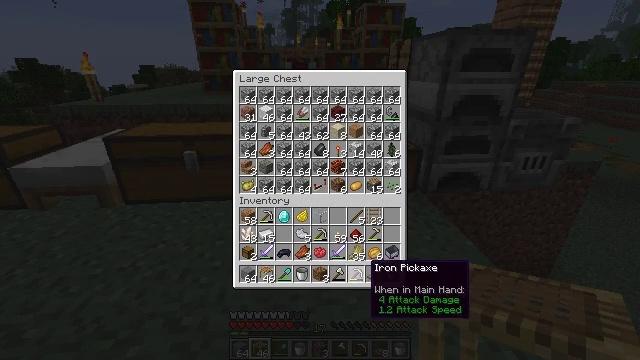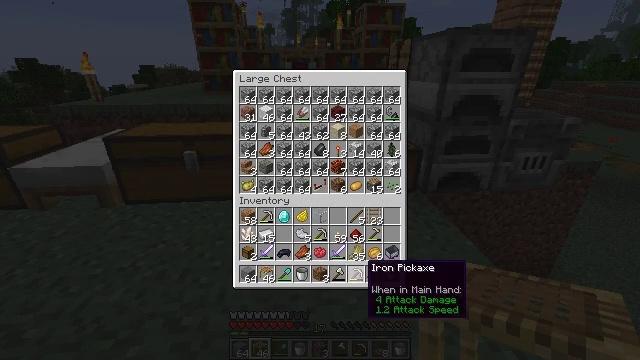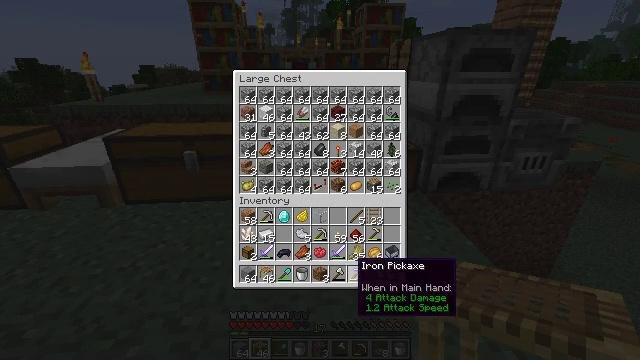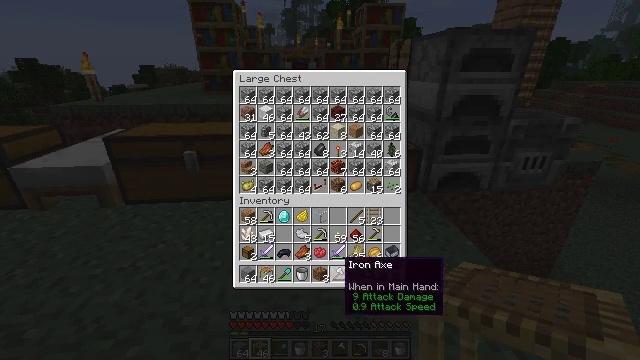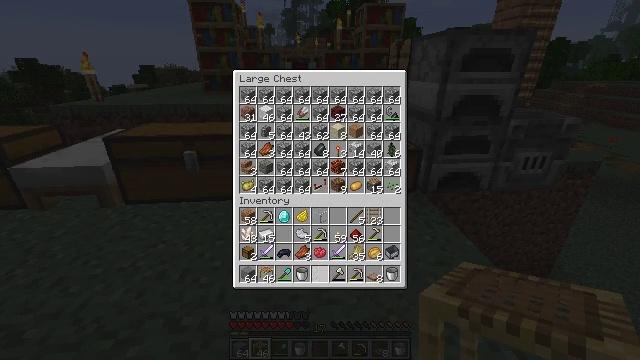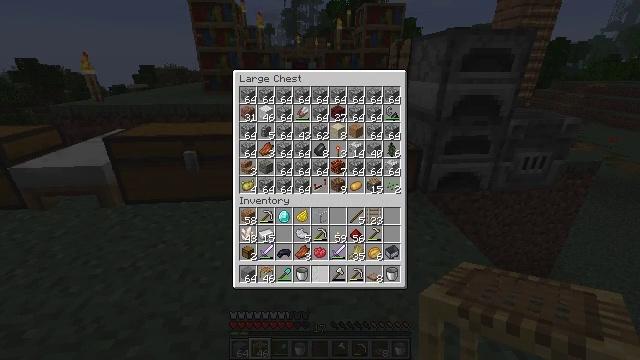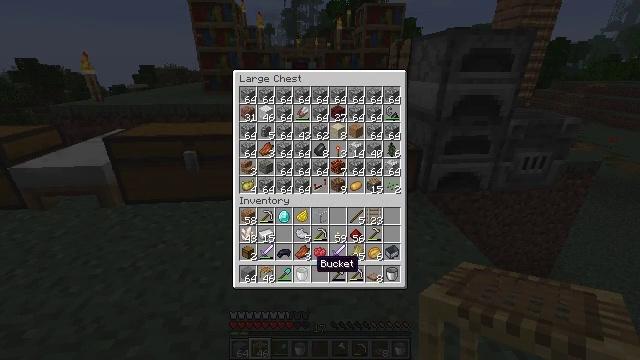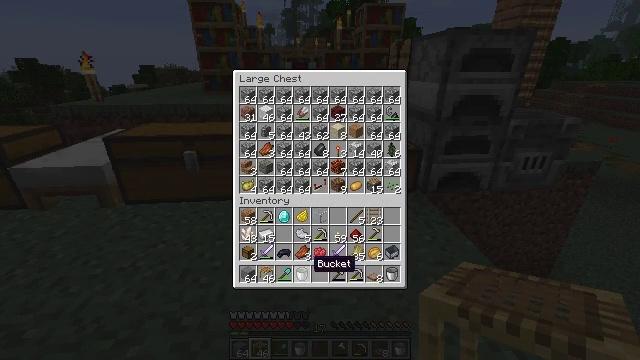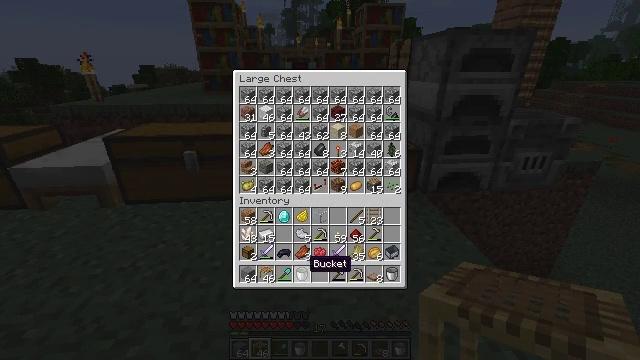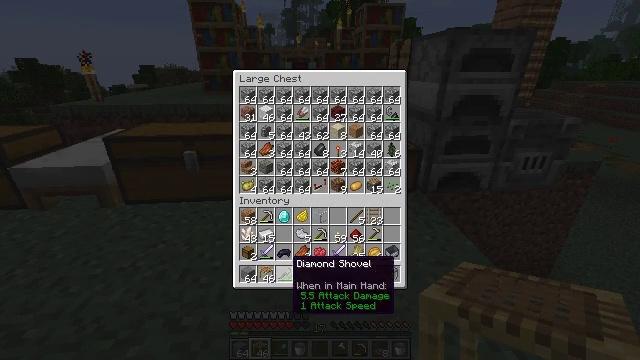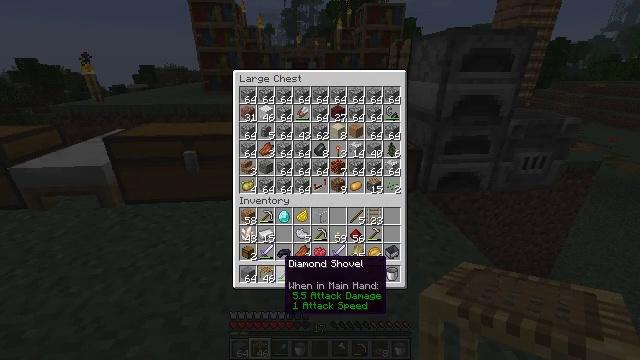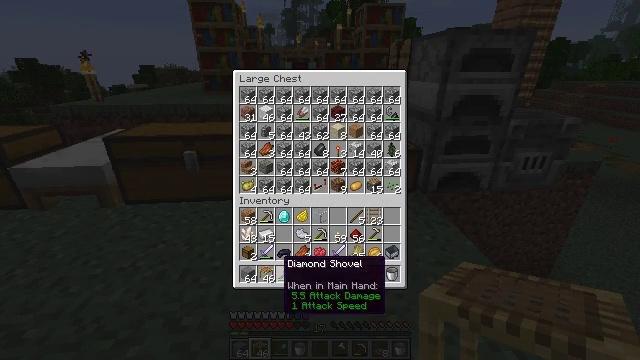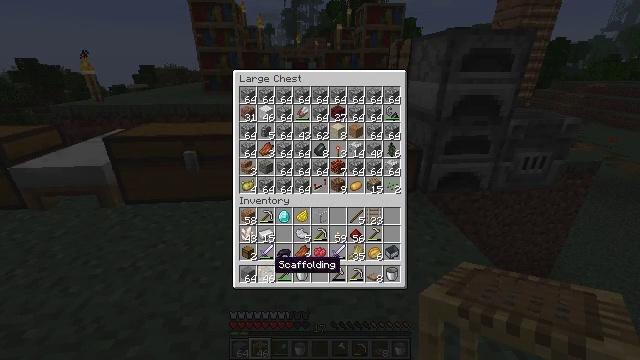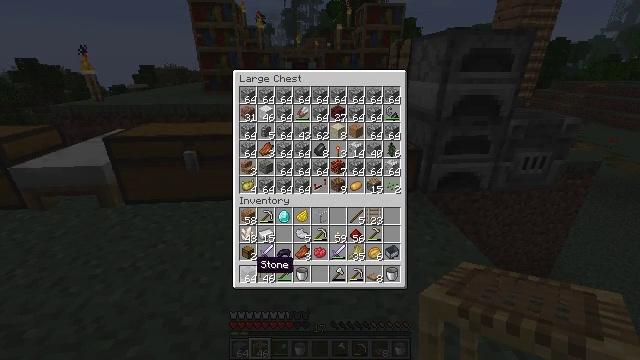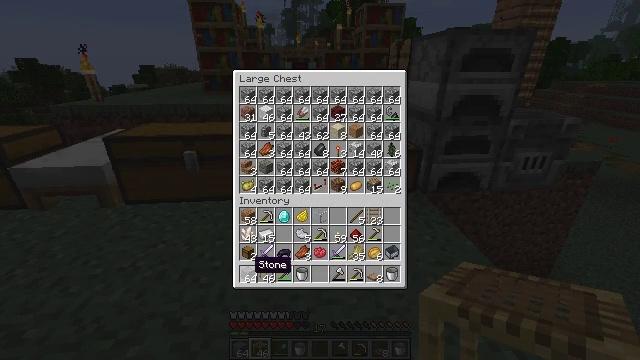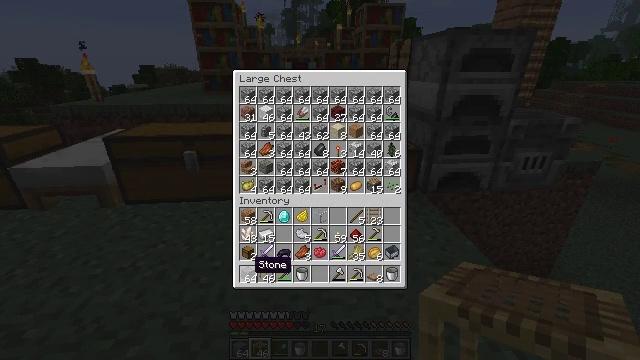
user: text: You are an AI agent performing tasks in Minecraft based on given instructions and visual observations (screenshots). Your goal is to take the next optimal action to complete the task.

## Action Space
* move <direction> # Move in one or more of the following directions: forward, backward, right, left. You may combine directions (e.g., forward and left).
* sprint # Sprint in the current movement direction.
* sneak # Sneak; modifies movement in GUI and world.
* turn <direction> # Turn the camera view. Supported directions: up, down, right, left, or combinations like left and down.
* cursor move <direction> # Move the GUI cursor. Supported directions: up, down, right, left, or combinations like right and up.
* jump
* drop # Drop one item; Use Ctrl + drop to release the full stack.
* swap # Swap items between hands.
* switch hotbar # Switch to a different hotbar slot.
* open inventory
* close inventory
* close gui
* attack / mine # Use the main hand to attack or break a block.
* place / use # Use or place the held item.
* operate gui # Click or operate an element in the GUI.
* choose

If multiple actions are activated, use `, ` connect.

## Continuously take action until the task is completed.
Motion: motion action
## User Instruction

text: Create iron bars from iron ingots in the crafting table.
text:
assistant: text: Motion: sneak, operate gui
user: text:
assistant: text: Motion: sneak, cursor move left, operate gui
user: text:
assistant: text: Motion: sneak, cursor move left
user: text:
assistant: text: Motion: sneak, cursor move left, operate gui
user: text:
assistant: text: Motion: sneak, cursor move left, operate gui
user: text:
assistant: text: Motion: sneak, operate gui
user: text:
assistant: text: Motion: sneak, operate gui
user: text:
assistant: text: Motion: sneak, operate gui
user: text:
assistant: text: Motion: sneak, cursor move left, operate gui
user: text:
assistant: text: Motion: sneak, cursor move left, operate gui
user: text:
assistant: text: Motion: sneak, operate gui
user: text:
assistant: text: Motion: sneak, cursor move left, operate gui
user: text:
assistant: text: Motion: sneak, cursor move left, operate gui
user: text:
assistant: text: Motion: sneak
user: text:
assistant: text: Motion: sneak, operate gui
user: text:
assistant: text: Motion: sneak, operate gui
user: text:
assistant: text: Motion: sneak, operate gui
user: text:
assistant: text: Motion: sneak
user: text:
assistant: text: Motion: sneak, operate gui
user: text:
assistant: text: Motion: sneak, operate gui
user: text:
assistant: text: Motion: sneak, cursor move up, operate gui
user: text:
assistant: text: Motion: sneak, cursor move up
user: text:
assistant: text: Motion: sneak
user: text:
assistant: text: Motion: sneak, operate gui
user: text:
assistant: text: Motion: sneak, operate gui
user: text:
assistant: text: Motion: sneak, cursor move up, operate gui
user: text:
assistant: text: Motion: sneak, cursor move up
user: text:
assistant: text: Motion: sneak, operate gui
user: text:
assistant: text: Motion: sneak, operate gui
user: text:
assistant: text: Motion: sneak, operate gui